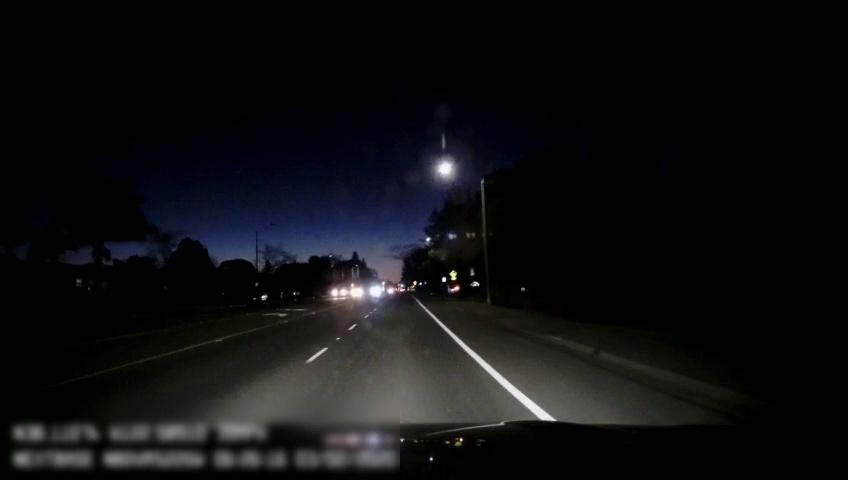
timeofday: Night
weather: Cloudy
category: Drivable Space
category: Vehicles | Car
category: Lanes | Current Lane
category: Lanes | Current Lane
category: Lanes | Alternate Lane
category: Lanes | Opposite Lane